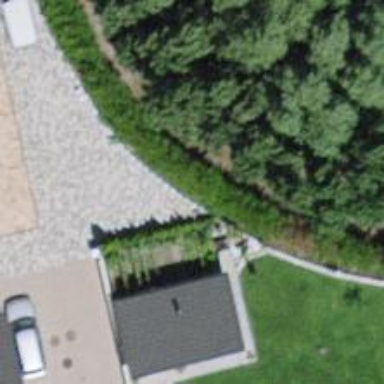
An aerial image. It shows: Hedge barrier.